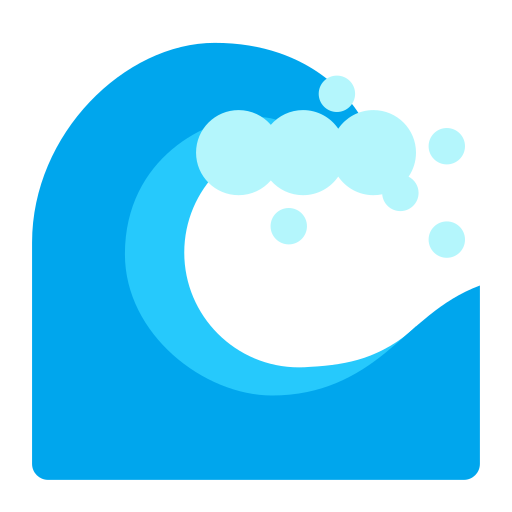
water wave flat